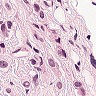
Metastatic tissue present: yes